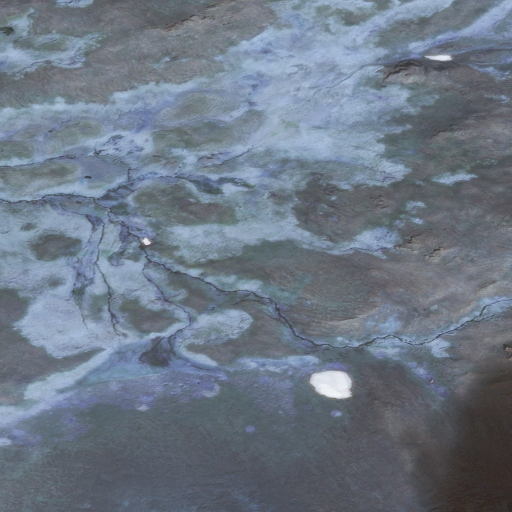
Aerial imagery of mountain in Alaska named Lark Hill containing only unknown